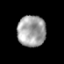
Tissue: prostate
Cell type: T cells
Senescence score: 0.3448
Nuclear area (px): 867
Mean DAPI intensity: 161.08